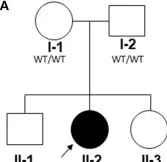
Pedigree and clinical phenotype of proband. (A) Pedigree, with affected individual (the proband) in black and unaffected individuals in white. PIK3R1 genotyping of the pedigree identified a de novo mutation in the proband; WT, wild type.
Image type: radiology (x_ray)